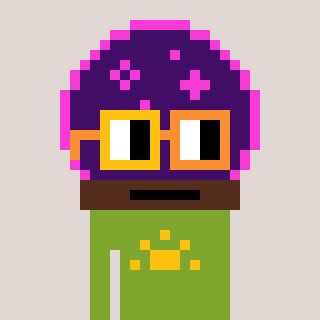
a pixel art character with square yellow and orange glasses, a crystalball-shaped head and a slimegreen-colored body on a warm background